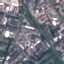
Label: Industrial